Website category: university
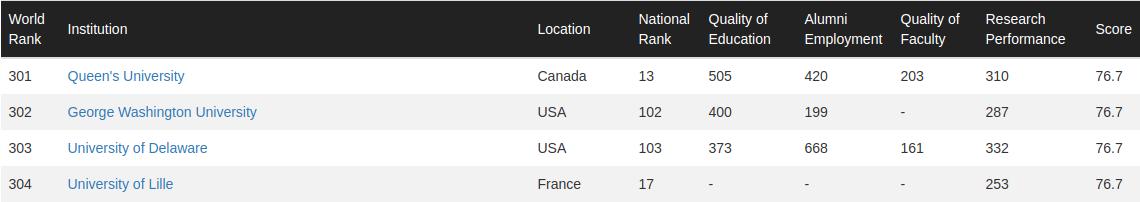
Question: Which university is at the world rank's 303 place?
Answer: University of Delaware

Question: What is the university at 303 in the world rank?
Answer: University of Delaware

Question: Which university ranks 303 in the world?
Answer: University of Delaware

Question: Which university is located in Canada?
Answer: Queen's University

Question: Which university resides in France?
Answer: University of Lille

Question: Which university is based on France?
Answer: University of Lille

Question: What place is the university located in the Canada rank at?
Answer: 301

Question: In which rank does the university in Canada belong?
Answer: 301

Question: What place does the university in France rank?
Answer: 304

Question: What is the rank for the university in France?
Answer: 304

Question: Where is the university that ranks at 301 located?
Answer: Canada

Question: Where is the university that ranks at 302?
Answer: USA

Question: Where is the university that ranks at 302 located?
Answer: USA

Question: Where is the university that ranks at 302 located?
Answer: USA

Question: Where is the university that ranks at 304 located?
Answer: France

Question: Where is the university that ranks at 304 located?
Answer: France

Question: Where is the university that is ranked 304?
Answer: France